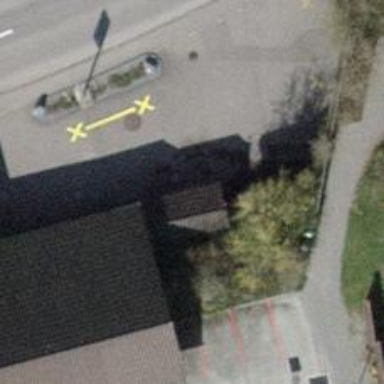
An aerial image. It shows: Fuel station.